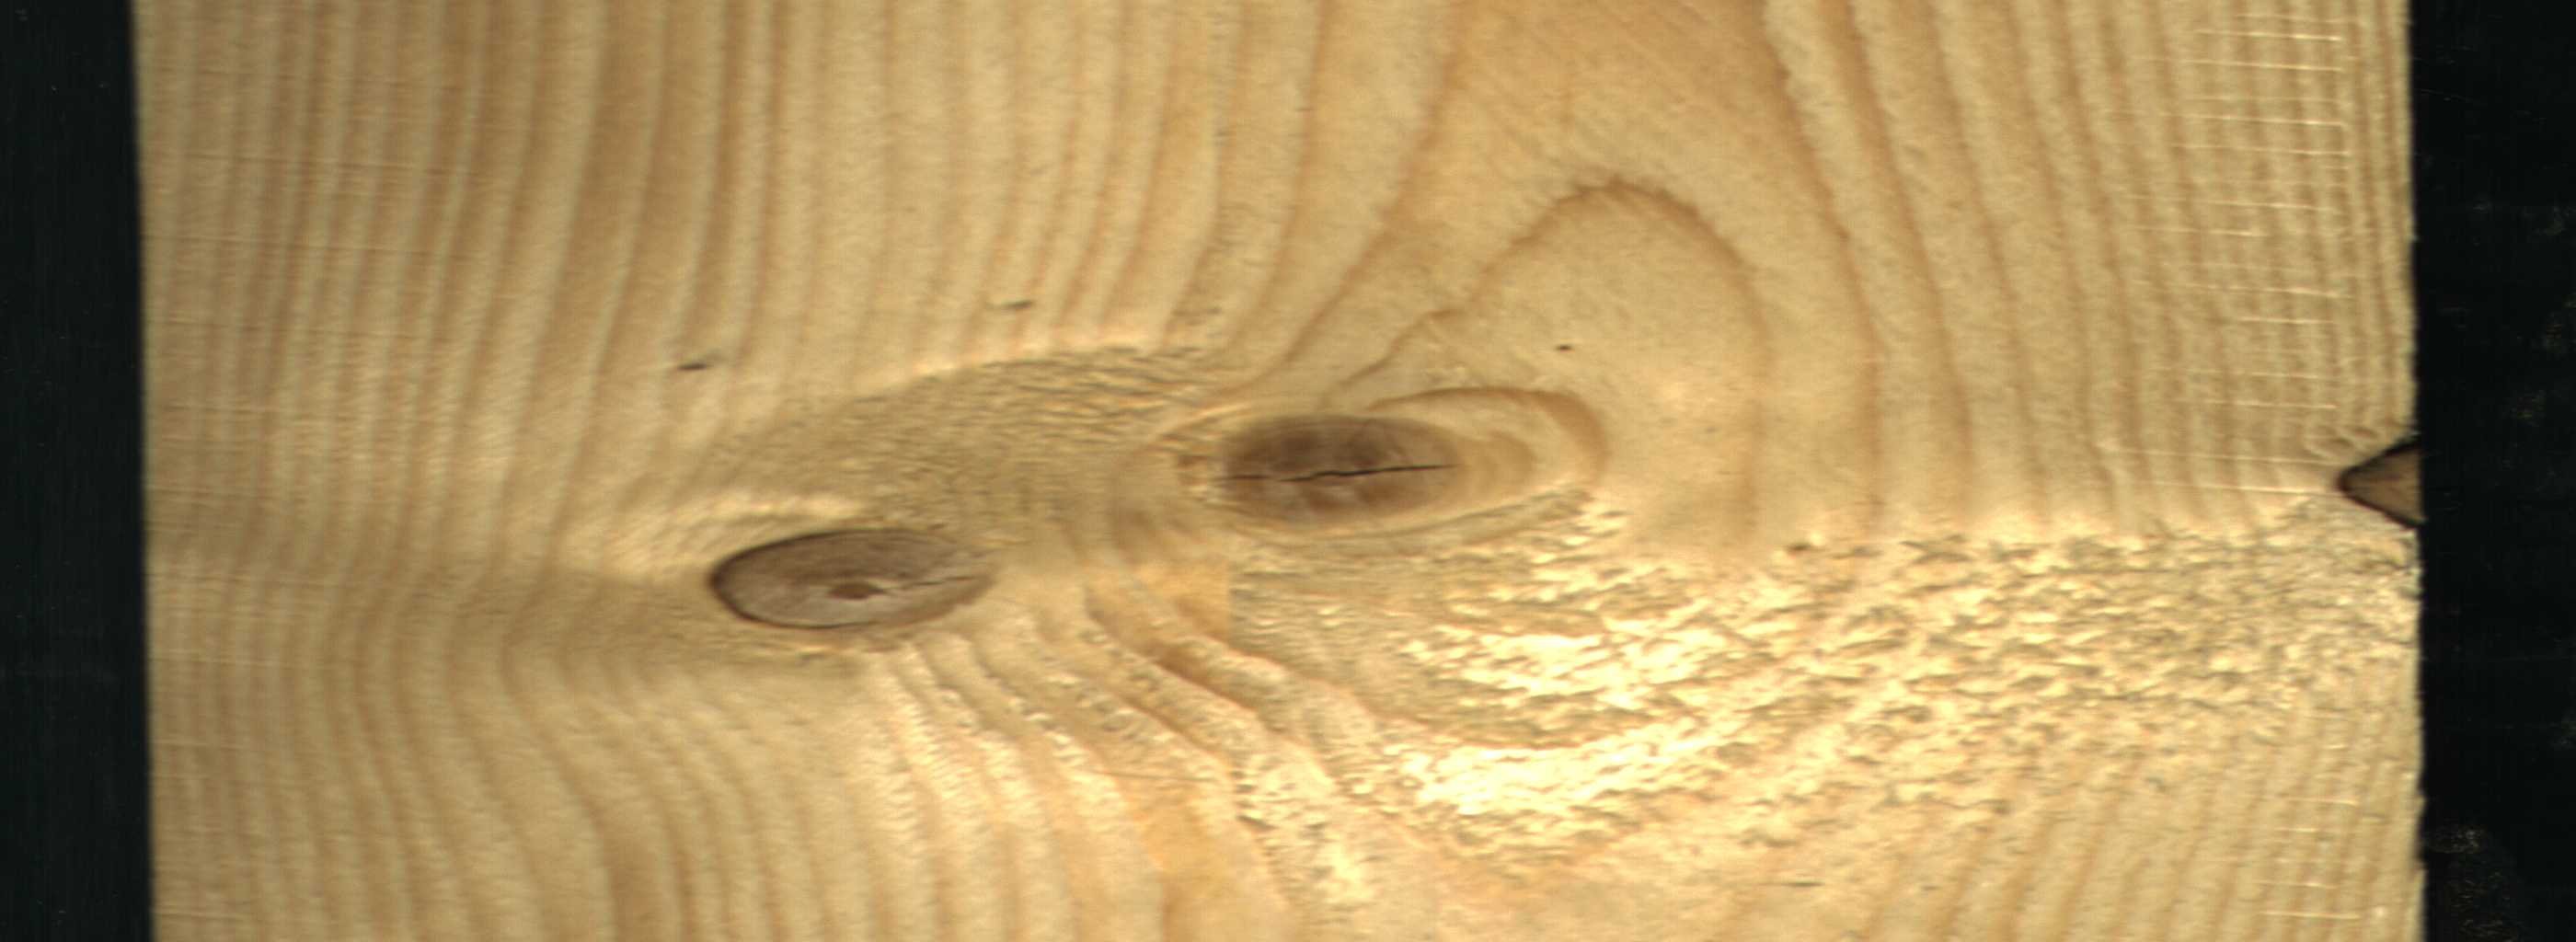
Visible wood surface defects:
knot_with_crack
Dead_Knot
Dead_Knot
Live_Knot